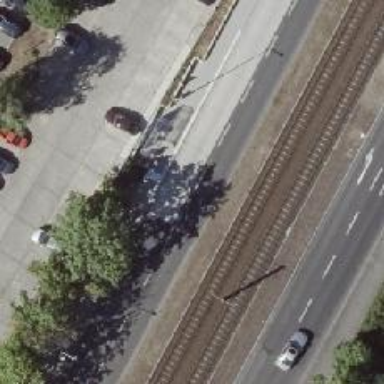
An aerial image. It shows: Public transport stop position.